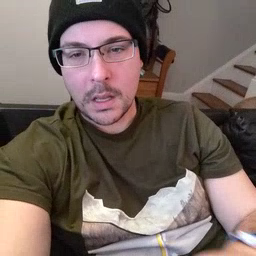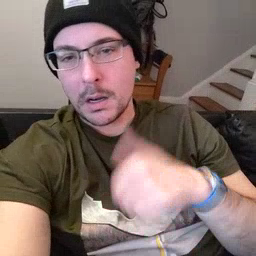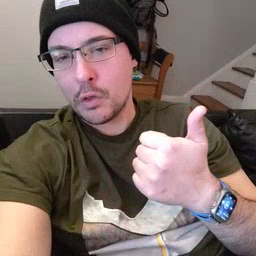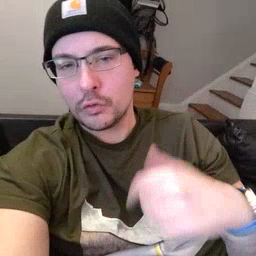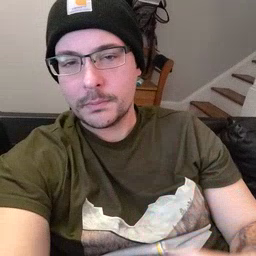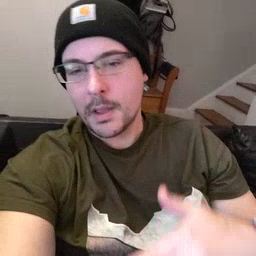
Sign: another